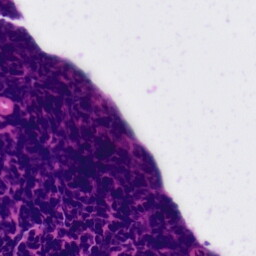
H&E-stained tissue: Tonsil